Question: I was wondering if anyone knows a program that could make an equation from having someone just drawing the plot.
Example: I would like to just draw an image then have the program give me the equation below. Is such a thing possible?
'''
Equation given after drawing the plot.
x=16*sin(s)^3
y=13*cos(s)-6*cos(2*s)-2*cos(3*s)-cos(4*s)
-pi<s<pi step=.01
'''

<URL>
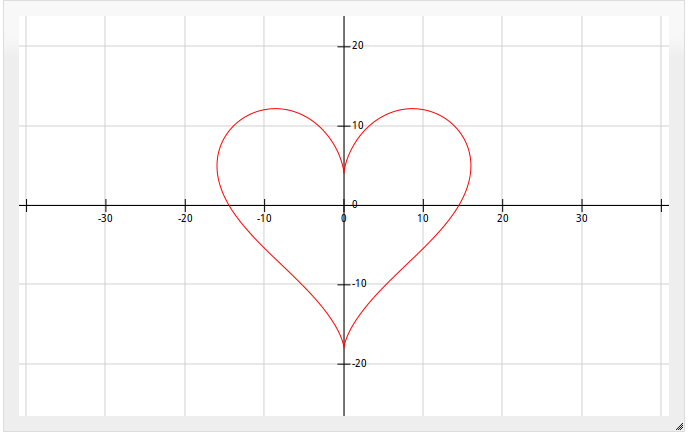
Answer: You should use some parametrized class of curves and fit them to the current drawing. Usually you use <URL> in this context. If you like to allow corners you should introduce some corner detection and work with piecewise splines.